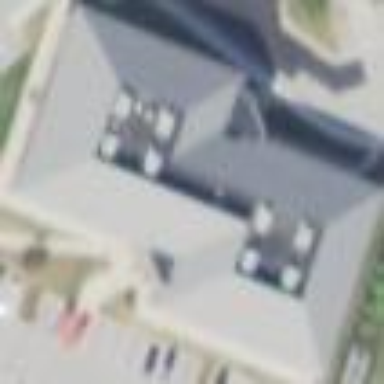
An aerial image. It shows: Office building.